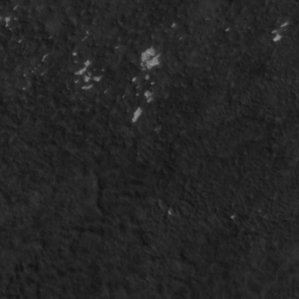
Label: non_frost